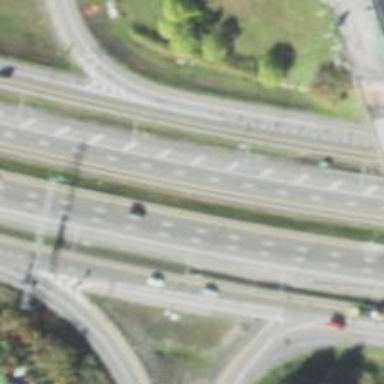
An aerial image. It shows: Motorway.